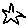
Label: star